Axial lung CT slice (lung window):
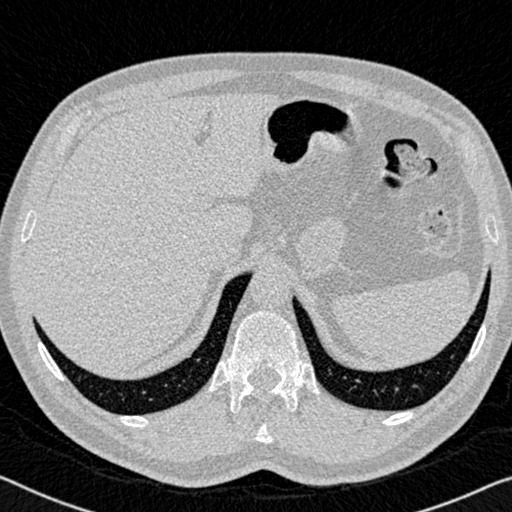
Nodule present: no